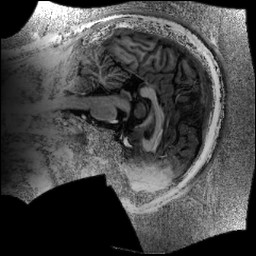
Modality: UNIT1
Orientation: sagittal
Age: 20
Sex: male
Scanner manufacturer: siemens
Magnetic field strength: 6.98 T
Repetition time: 6 s
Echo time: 0.00283 s